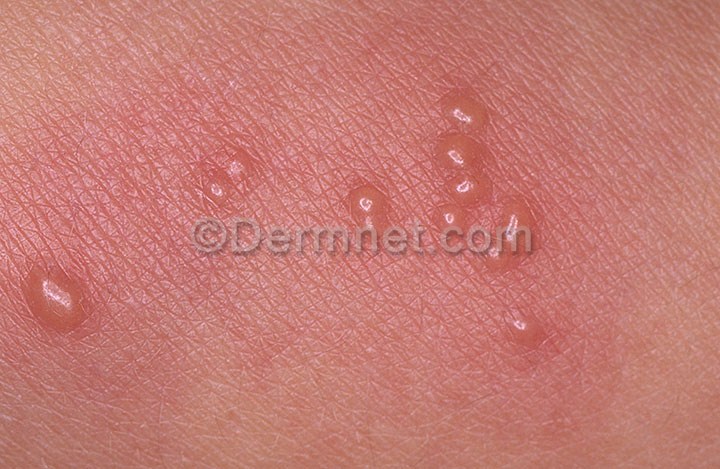
Disease: Warts Molluscum and other Viral Infections